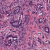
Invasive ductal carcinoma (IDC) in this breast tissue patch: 1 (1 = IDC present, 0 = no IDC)